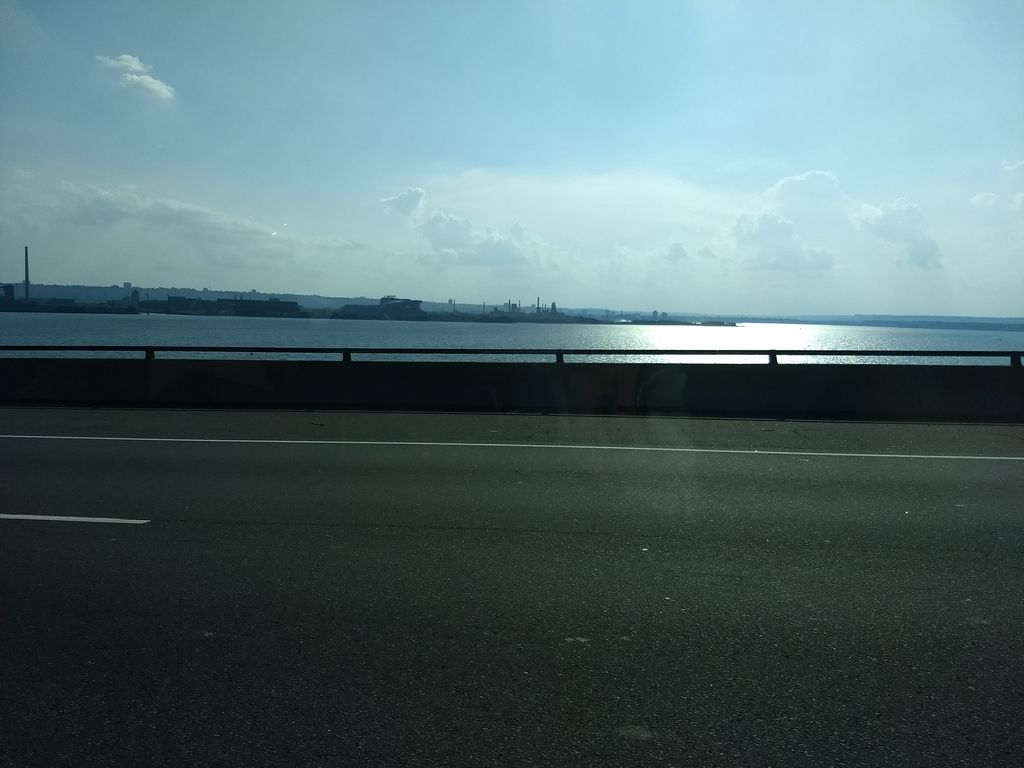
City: hamilton